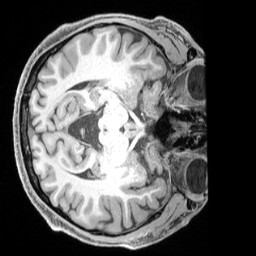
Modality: T1w
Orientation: axial
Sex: male
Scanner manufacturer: siemens
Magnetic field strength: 3 T
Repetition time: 2.4 s
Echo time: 0.00224 s